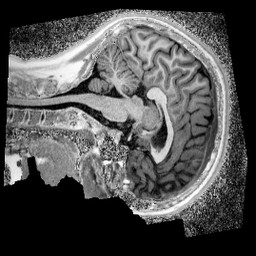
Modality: UNIT1_denoised
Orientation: sagittal
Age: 14
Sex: female
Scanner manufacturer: siemens
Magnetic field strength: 3 T
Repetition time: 4 s
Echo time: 0.00299 s